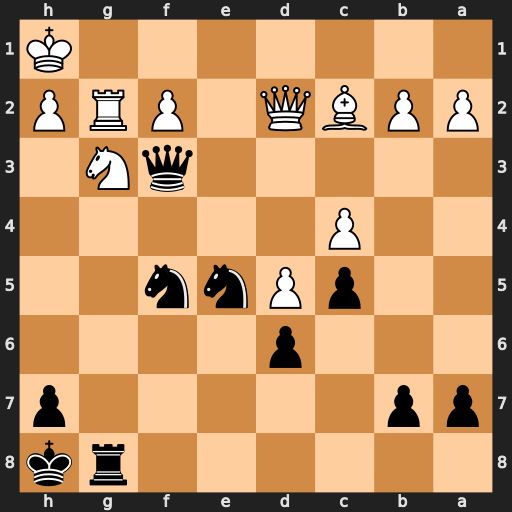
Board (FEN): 6rk/pp5p/3p4/2pPnn2/2P5/5qN1/PPBQ1PRP/7K
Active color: b
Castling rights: -
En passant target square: -
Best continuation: Nxg3+ hxg3 Qh5+ Rh2 Qxh2+ Kxh2 Nf3+ Kh3 Nxd2